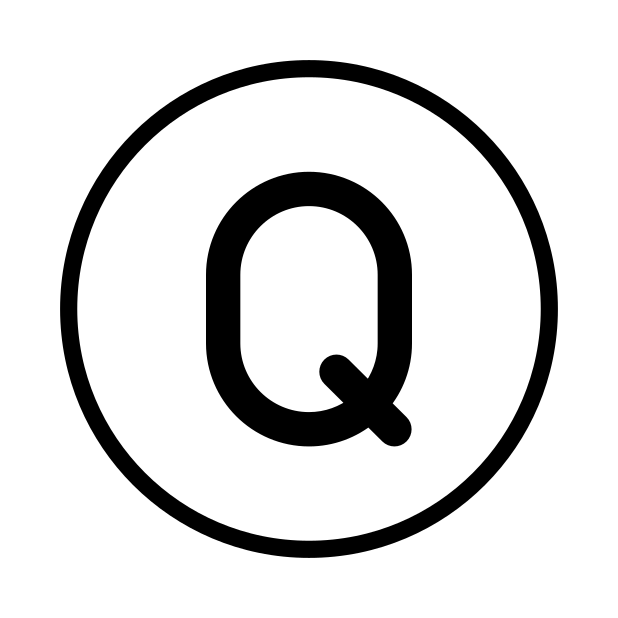
regional indicator Q